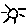
Label: sun